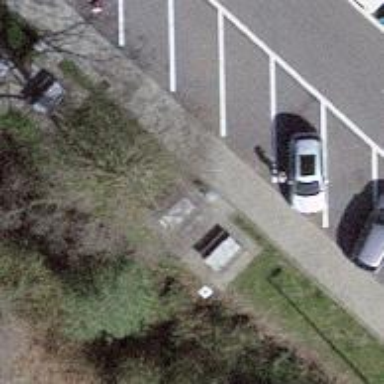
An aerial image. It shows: Picnic table located in leisure land area.